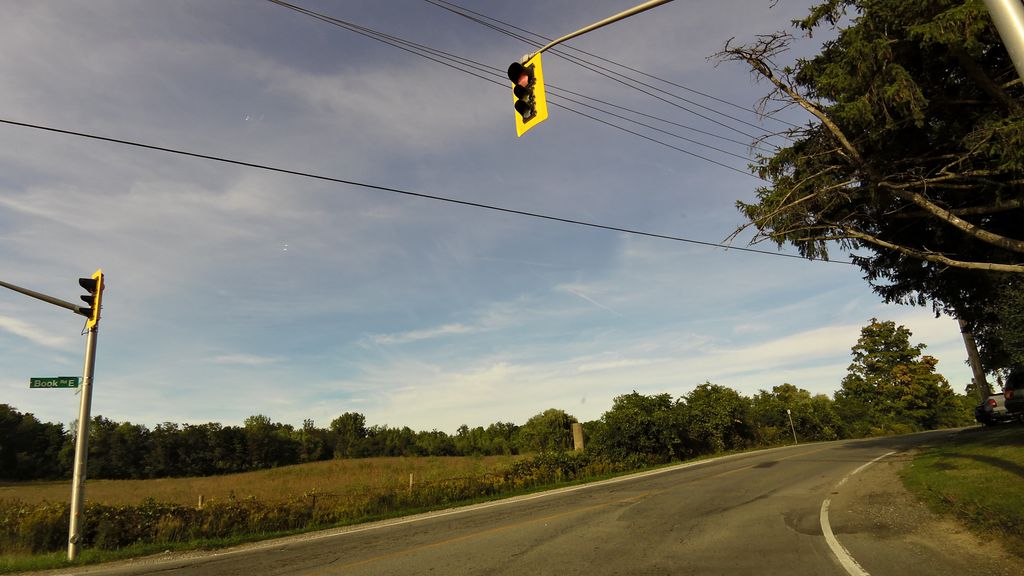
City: hamilton